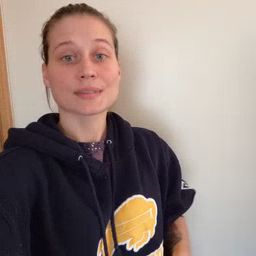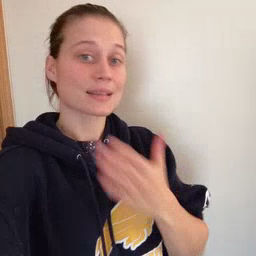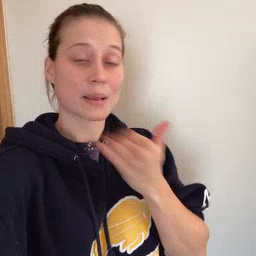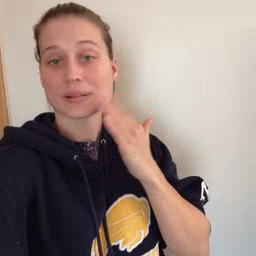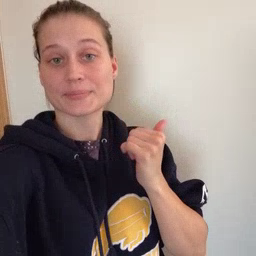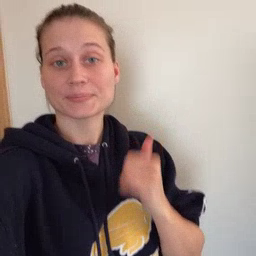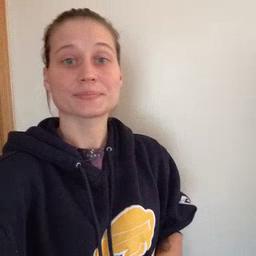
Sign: napkin